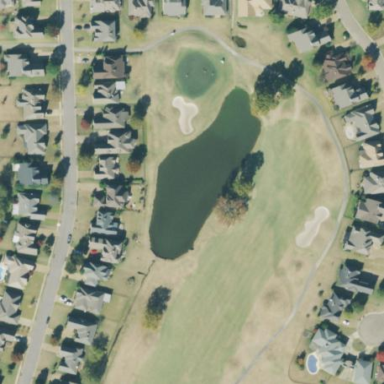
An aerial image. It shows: Water hazard on golf course. The hazard is natural water feature.